The plot is a Morlet-wavelet scalogram of a rotor-rig vibration measurement. Diagnose the rotating machine from this image, choosing from: normal, misalignment, unbalance, looseness.
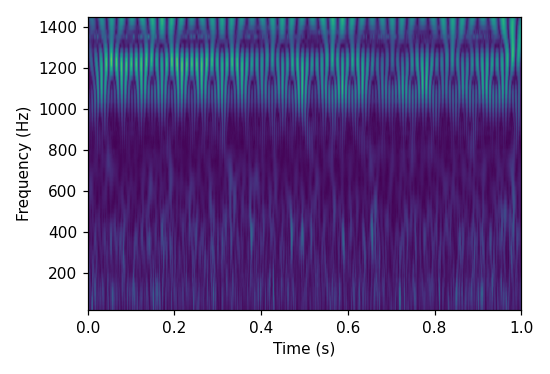
Answer: looseness